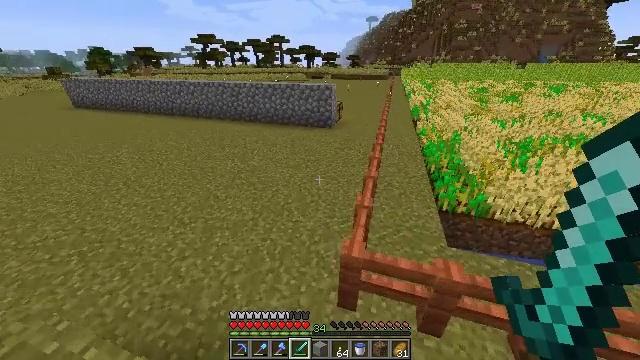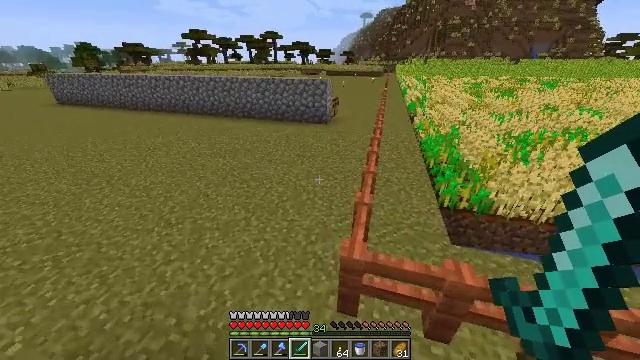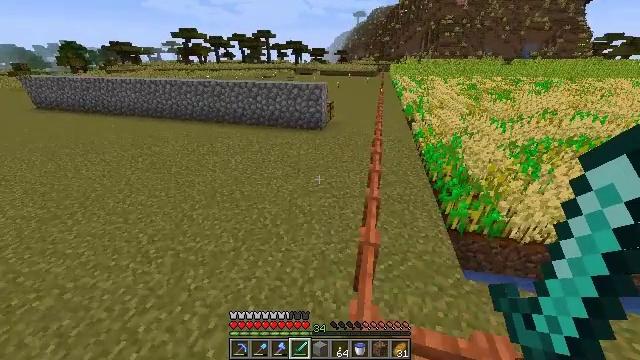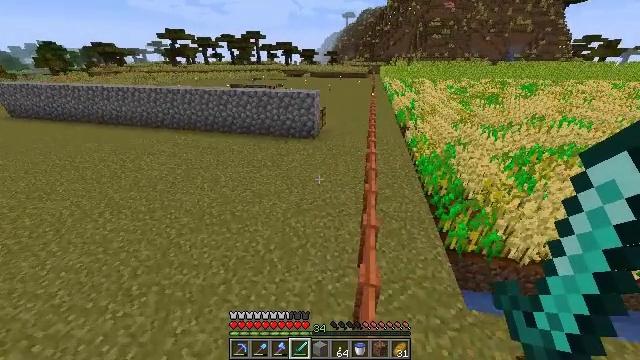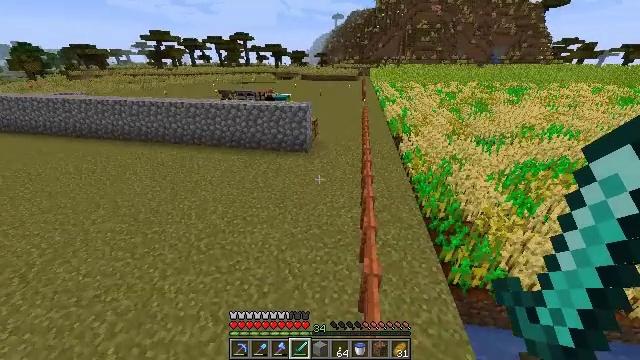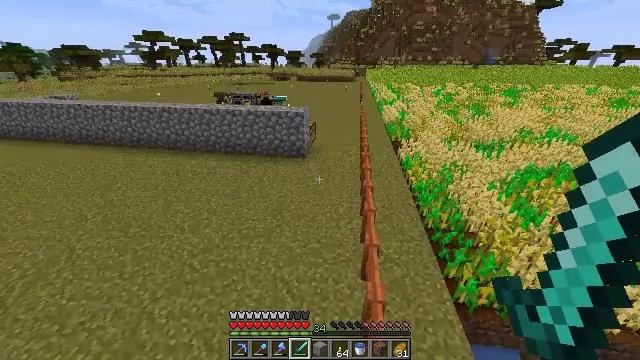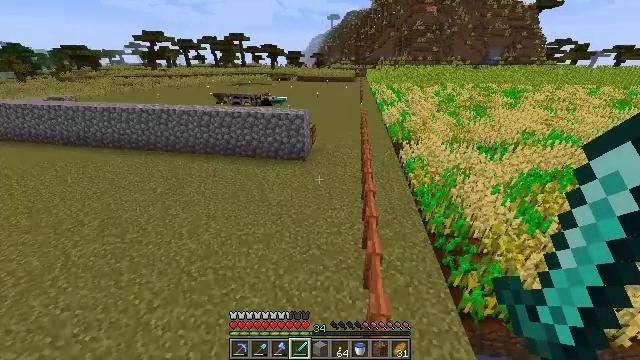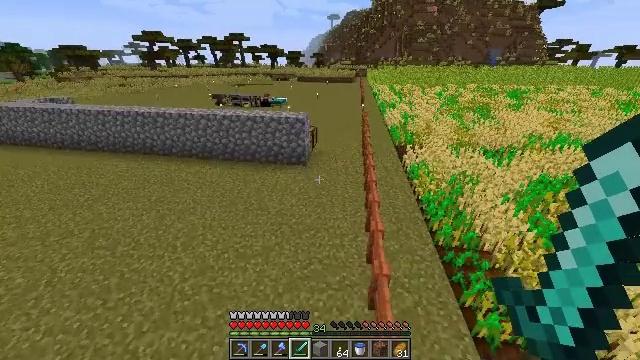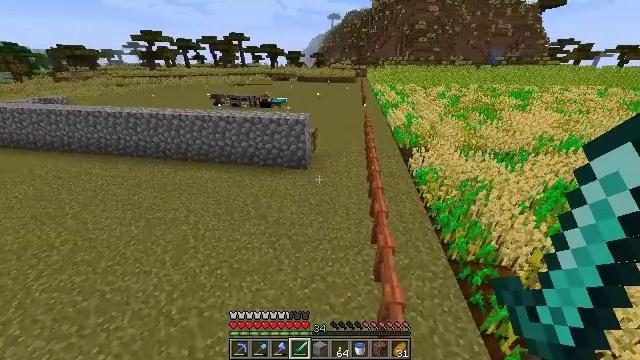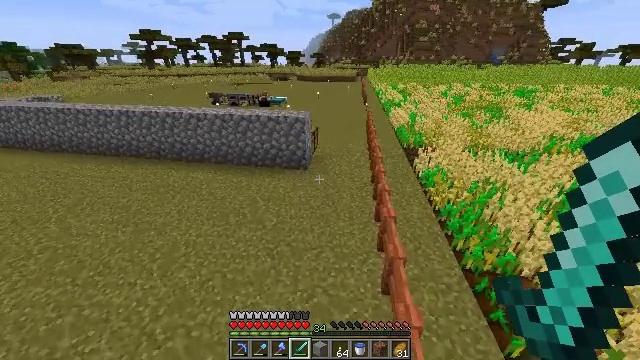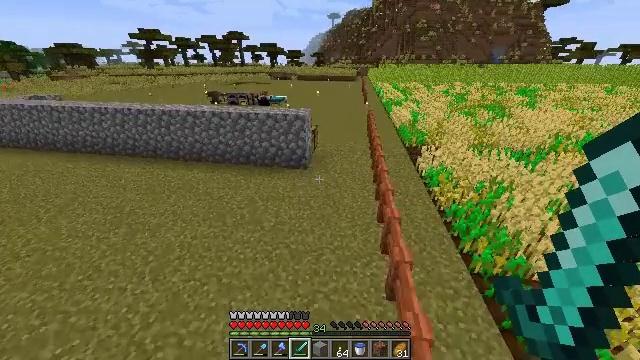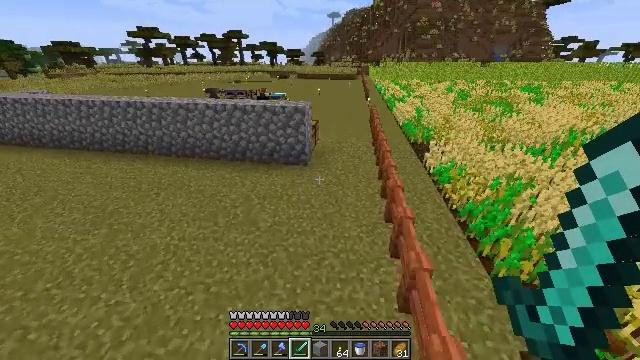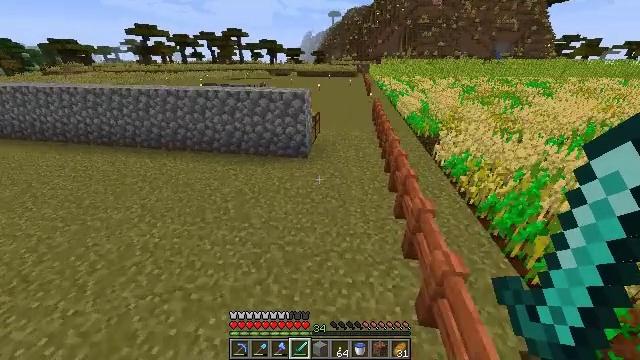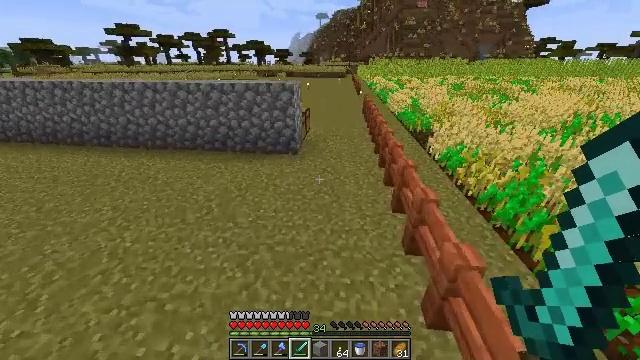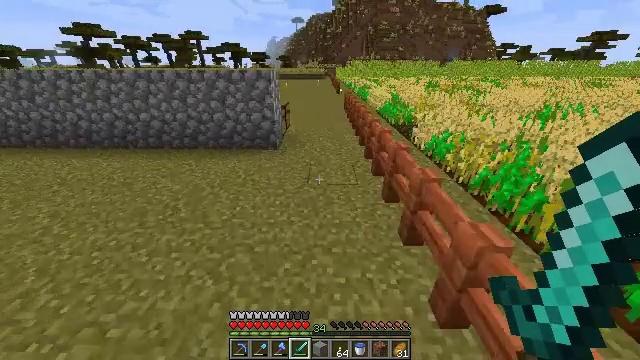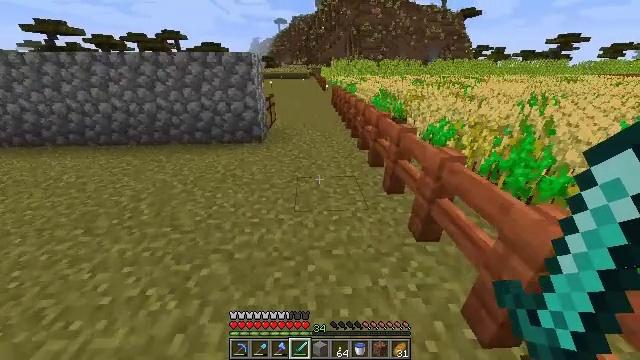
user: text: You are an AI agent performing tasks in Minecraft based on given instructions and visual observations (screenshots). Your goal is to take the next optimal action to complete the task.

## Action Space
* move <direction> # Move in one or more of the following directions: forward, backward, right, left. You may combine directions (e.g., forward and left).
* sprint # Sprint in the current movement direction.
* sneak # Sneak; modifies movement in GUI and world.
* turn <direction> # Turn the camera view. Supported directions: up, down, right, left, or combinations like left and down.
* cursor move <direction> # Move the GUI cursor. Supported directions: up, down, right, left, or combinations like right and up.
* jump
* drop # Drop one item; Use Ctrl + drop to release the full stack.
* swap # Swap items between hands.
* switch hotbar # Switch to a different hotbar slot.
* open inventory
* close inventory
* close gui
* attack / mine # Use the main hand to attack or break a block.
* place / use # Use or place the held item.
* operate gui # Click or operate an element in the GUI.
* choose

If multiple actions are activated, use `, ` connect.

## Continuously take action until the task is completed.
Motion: motion action
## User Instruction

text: Craft melon seeds by placing melon slices in the crafting grid.
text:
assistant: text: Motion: move forward, sprint, turn right, jump
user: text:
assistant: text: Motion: move forward, sprint, turn right, jump
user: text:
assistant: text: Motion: move forward, sprint, turn right, jump
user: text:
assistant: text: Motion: move forward, sprint, turn right, jump
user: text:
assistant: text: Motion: move forward, sprint, jump
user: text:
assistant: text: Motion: move forward, sprint, jump
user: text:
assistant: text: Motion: move forward, sprint, jump
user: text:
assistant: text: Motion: move forward, sprint, jump
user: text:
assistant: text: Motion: move forward, sprint, jump
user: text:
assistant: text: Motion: move forward, sprint, jump
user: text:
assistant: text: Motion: move forward, sprint, jump
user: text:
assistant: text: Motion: move forward, sprint, jump
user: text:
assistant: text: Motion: move forward, sprint, turn right, jump
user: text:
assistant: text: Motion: move forward, sprint, turn right, jump
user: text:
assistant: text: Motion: move forward, sprint, turn right, jump
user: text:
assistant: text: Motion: move forward, sprint, jump
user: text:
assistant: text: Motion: move forward, sprint, jump
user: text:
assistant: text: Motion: move forward, sprint, jump
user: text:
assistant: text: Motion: move forward, sprint, jump
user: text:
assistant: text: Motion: move forward, sprint, jump
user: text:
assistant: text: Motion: move forward, sprint, jump
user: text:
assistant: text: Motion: move forward, sprint, jump
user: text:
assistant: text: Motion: move forward, sprint, jump
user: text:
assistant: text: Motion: move forward, sprint, jump
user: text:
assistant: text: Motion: move forward, sprint, jump
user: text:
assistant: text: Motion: move forward, sprint, turn left, jump
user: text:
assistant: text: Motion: move forward, sprint, turn left and down, jump
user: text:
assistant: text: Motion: move forward, sprint, turn left, jump
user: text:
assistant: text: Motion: move forward, sprint, turn left, jump
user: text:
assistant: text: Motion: move forward, sprint, turn left, jump